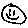
Label: smiley face